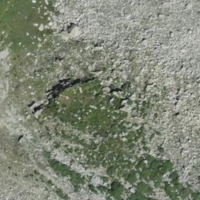
EUNIS habitat code: 31
Species observed at this site:
Salix herbacea